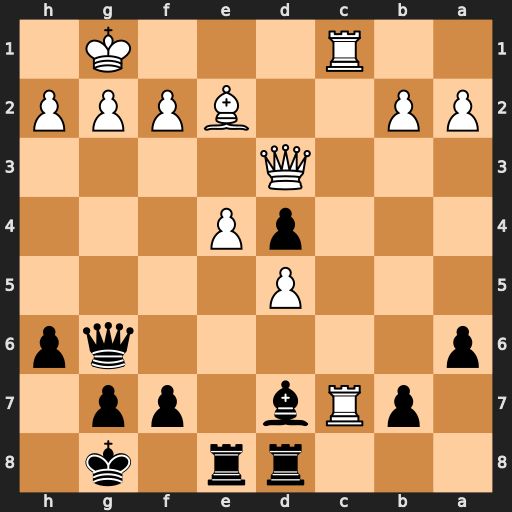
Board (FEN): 3rr1k1/1pRb1pp1/p5qp/3P4/3pP3/3Q4/PP2BPPP/2R3K1
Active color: b
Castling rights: -
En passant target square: -
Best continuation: Bb5 Qd2 Bxe2 Qxe2 Rxe4